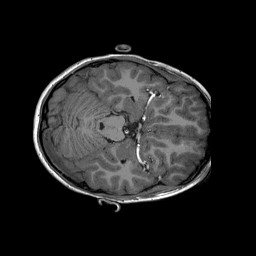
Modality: T1w
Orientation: coronal
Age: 13
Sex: male
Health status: ill